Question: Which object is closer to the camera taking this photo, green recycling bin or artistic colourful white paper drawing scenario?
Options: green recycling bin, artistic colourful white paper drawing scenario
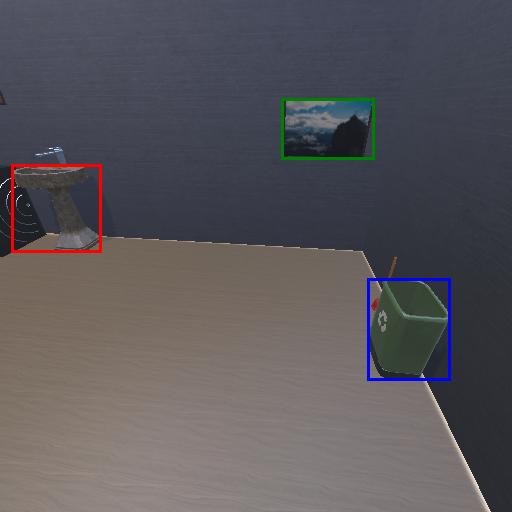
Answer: green recycling bin